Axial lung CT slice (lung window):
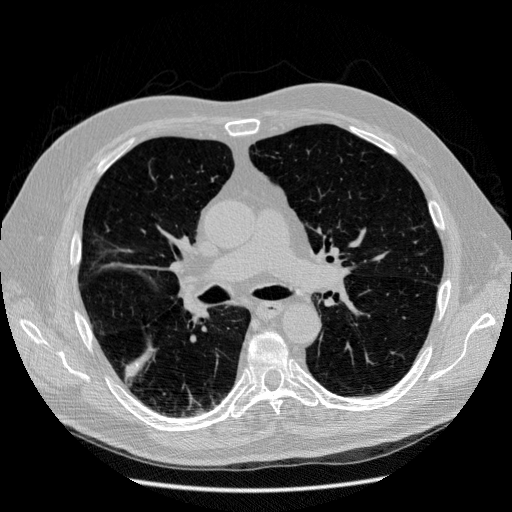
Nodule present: no